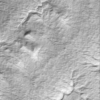
Label: not_dusty